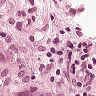
Metastatic tissue present: yes